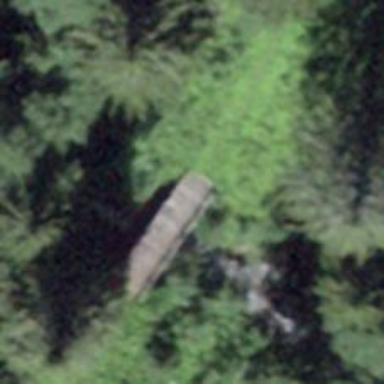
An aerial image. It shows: Path on bridge.